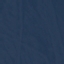
Label: SeaLake